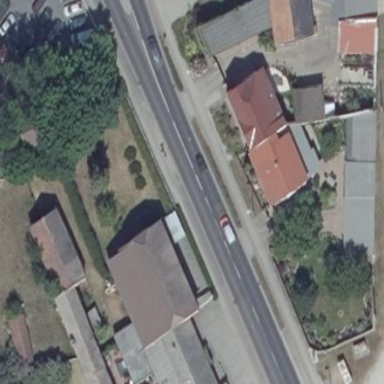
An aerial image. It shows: Residential building.